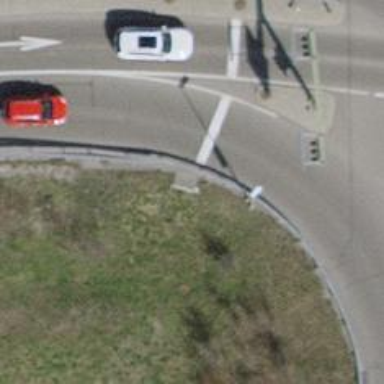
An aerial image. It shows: Asphalt road at the secondary link level.